Question:
I would like to draw rectangles on another rectangle as shown in the figure. So, when I move the rectangle1 or rectangle2, the other rectangles should also move with it. Is there a way to draw rectangles in this way?
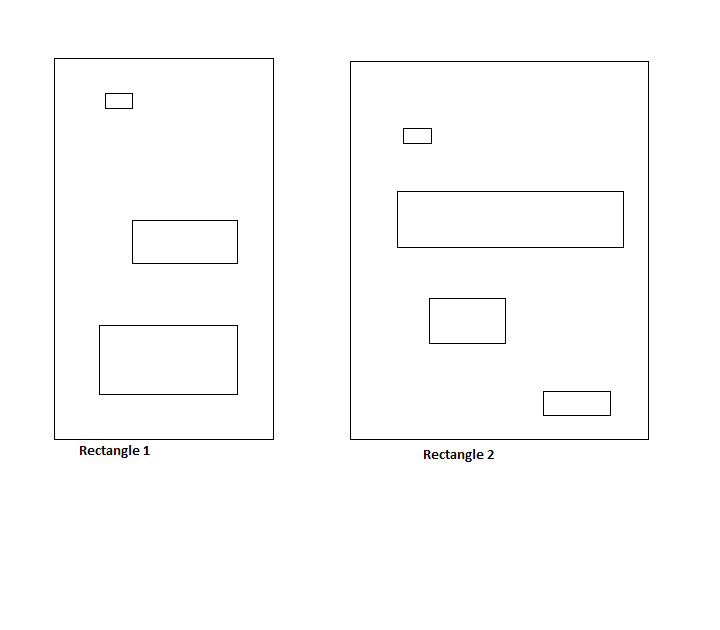
Answer: Assuming that the outer rectangle represents a meant to select the enclosed rectangles, you can maintain a 'List<Rectangle>' and update the position of each rectangle as the mouse is dragged. A complete example using 'List<Node>' is cited <URL>.